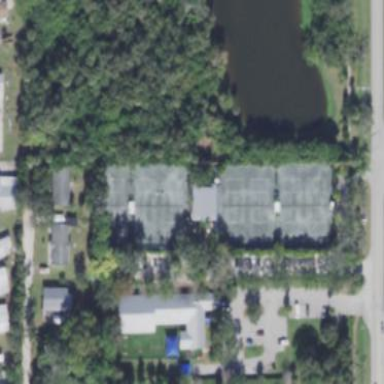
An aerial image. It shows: Tennis court.